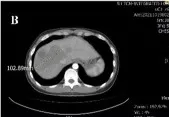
Comparison of CT results before and after treatment. (D) The size of the T4-6 vertebrae metastasis on the left was approximately 10.66mm.
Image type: radiology (ct)